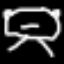
Label: frog